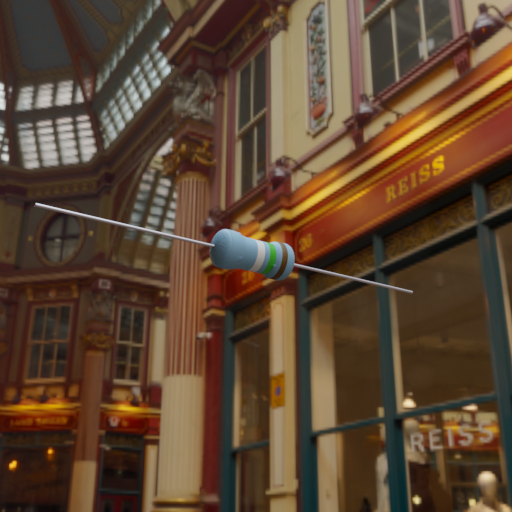
Resistor colour bands (in order): white, green, brown